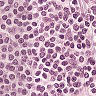
Metastatic tissue present: no